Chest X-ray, PA view. Patient: 49 years old, sex F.
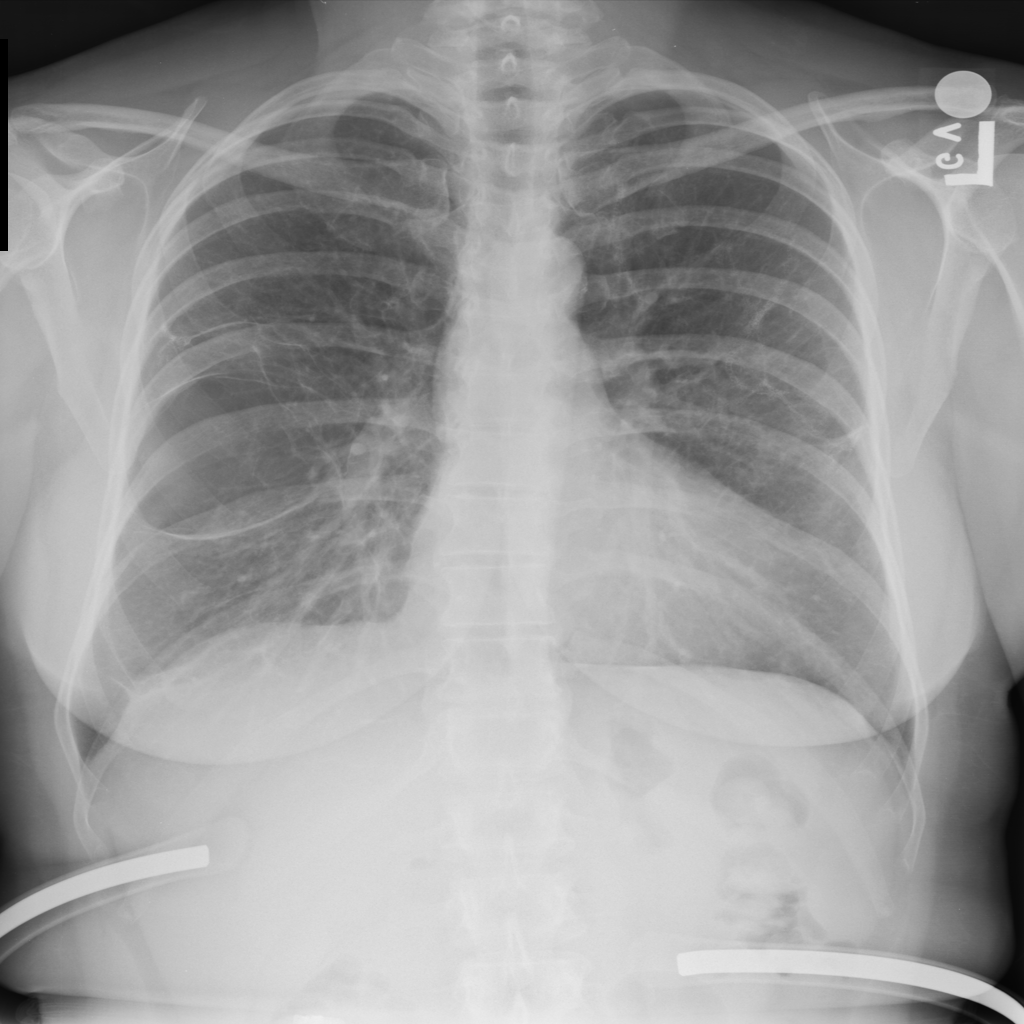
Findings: No Finding